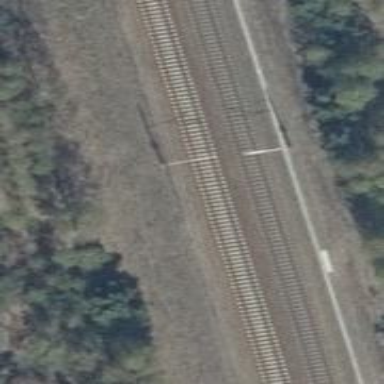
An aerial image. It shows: Railway milestone with catenary mast.